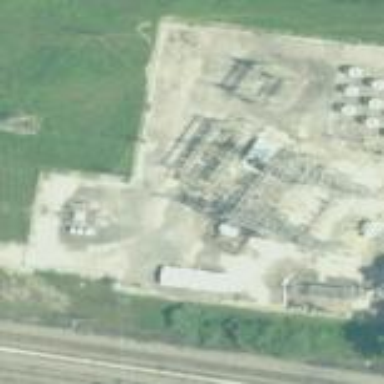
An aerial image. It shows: Power substation.